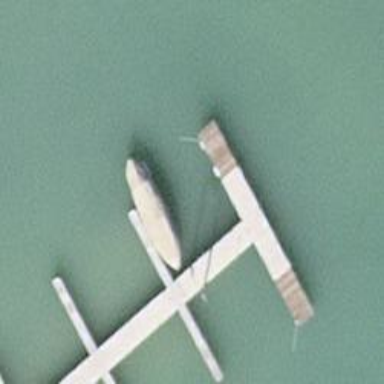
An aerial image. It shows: Man-made pier.